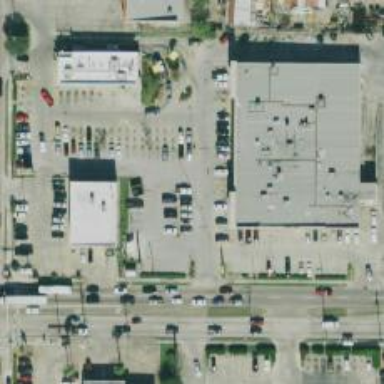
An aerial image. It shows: Parking space.